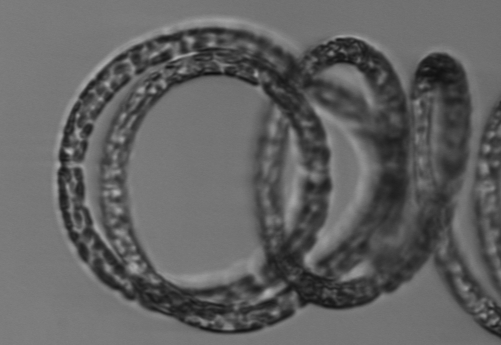
Label: Guinardia_striata